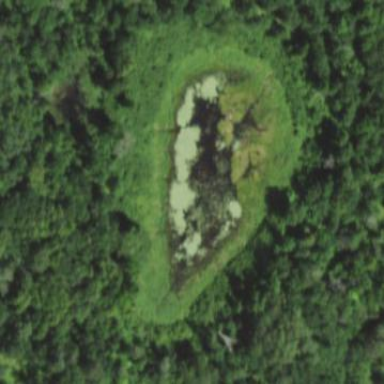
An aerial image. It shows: Pond surrounded by natural water.